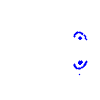
Particle: electron